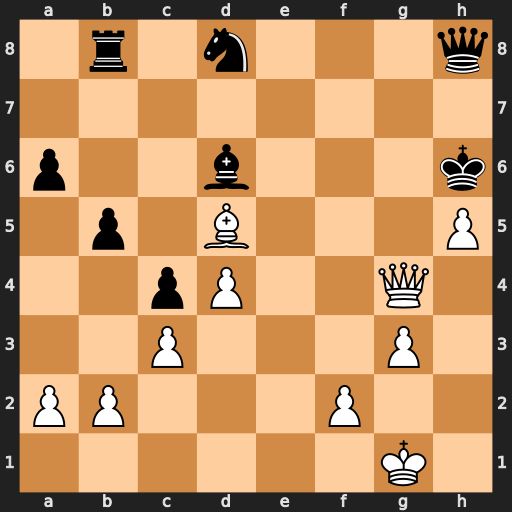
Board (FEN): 1r1n3q/8/p2b3k/1p1B3P/2pP2Q1/2P3P1/PP3P2/6K1
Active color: w
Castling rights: -
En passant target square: -
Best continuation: Qg6#